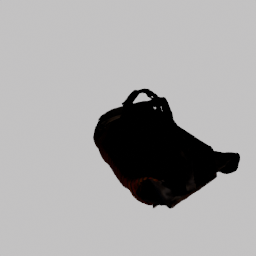
Label: tools